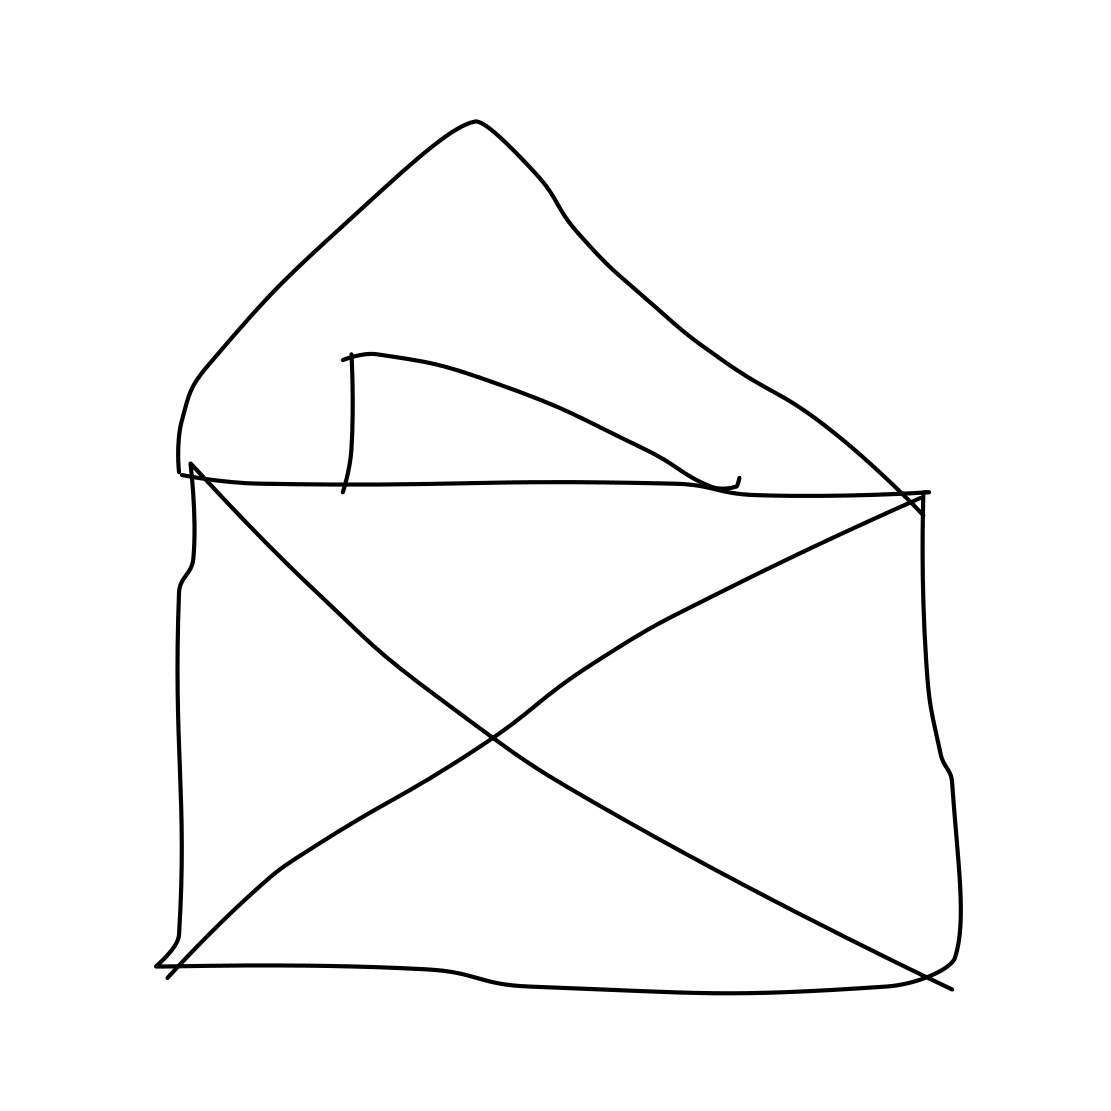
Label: envelope